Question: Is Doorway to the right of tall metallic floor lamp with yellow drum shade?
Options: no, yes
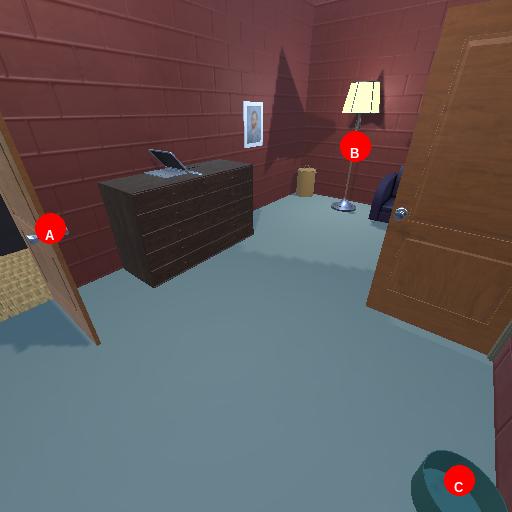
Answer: no